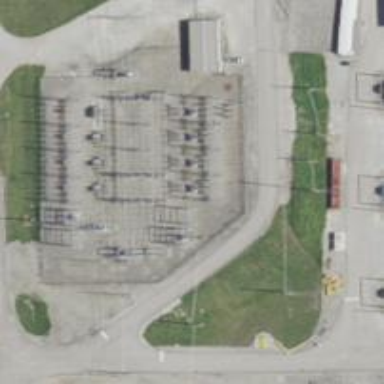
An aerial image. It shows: Switch used for power control.